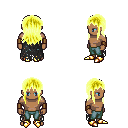
a pixel art fantasy rpg character, male body template, human, dark skin, black tattered cape, teal pants, gold unkempt hairstyle, leather bracers, gold boots, four views (front, back, left, right), 2x2 character sprite sheet, small pixel art, hard edges, no anti-aliasing